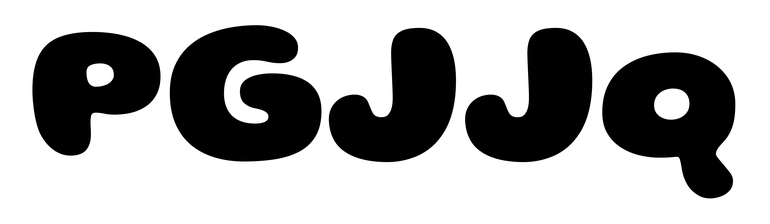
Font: Gluten_ExtraBold